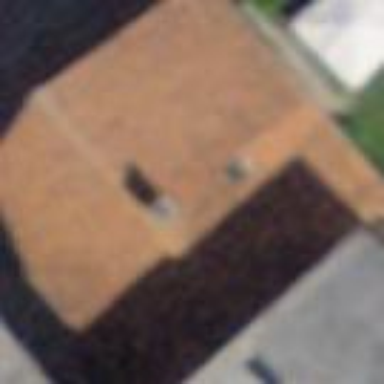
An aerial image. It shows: Simple house.